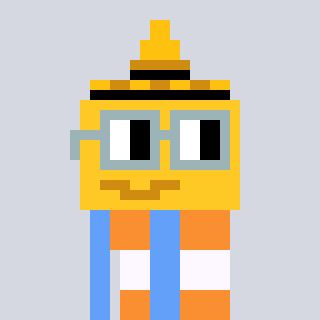
a pixel art character with square dark gray glasses, a mustard-shaped head and a blue-colored body on a cool background